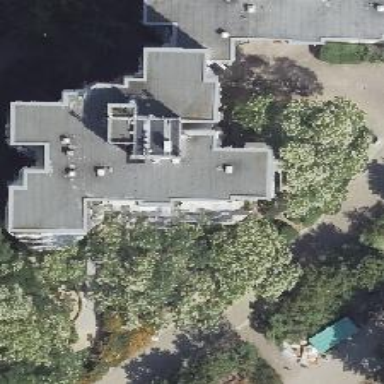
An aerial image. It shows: Grey flat-roofed apartment building.